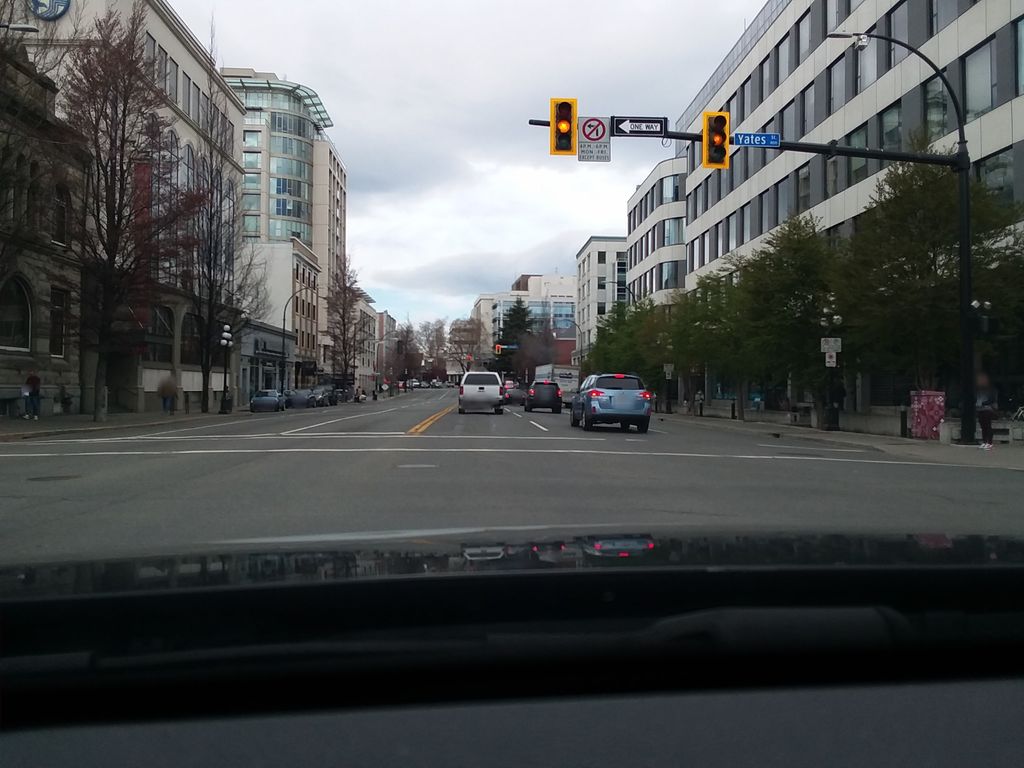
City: victoria